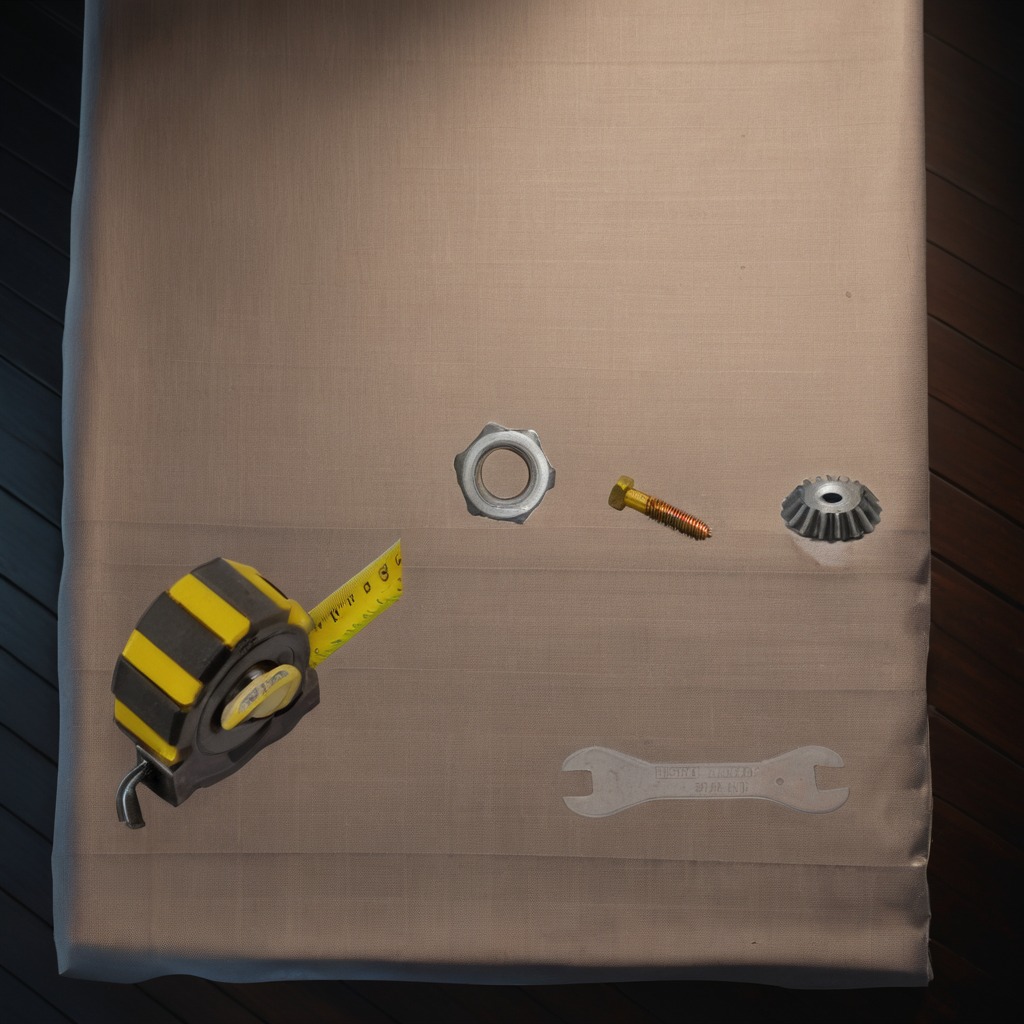
A steel gear with teeth, a measuring tape, a metal machine screw, a metal nut, and a wrench are lying on the wooden table.